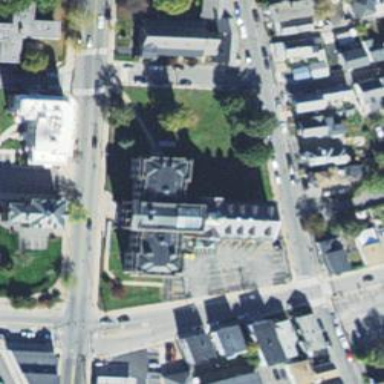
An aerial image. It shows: Courthouse building.